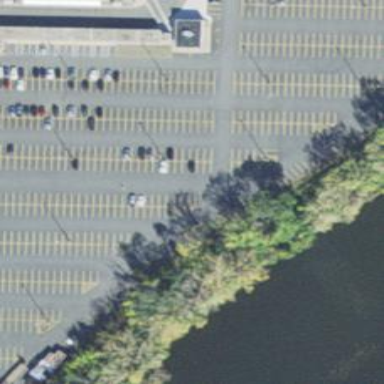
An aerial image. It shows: Parking area with surface parking. It includes park and ride facilities.